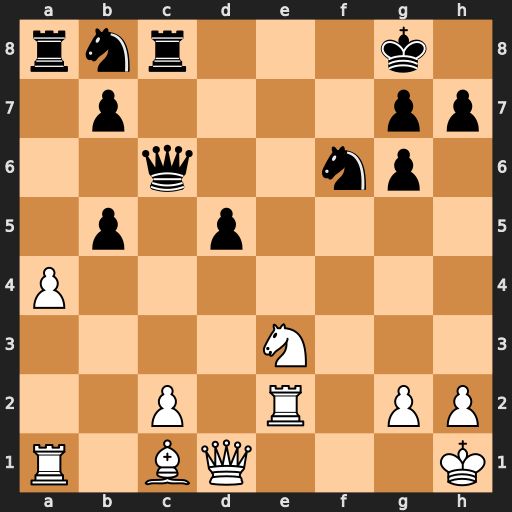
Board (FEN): rnr3k1/1p4pp/2q2np1/1p1p4/P7/4N3/2P1R1PP/R1BQ3K
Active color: w
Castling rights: -
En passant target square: -
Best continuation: axb5 Rxa1 bxc6